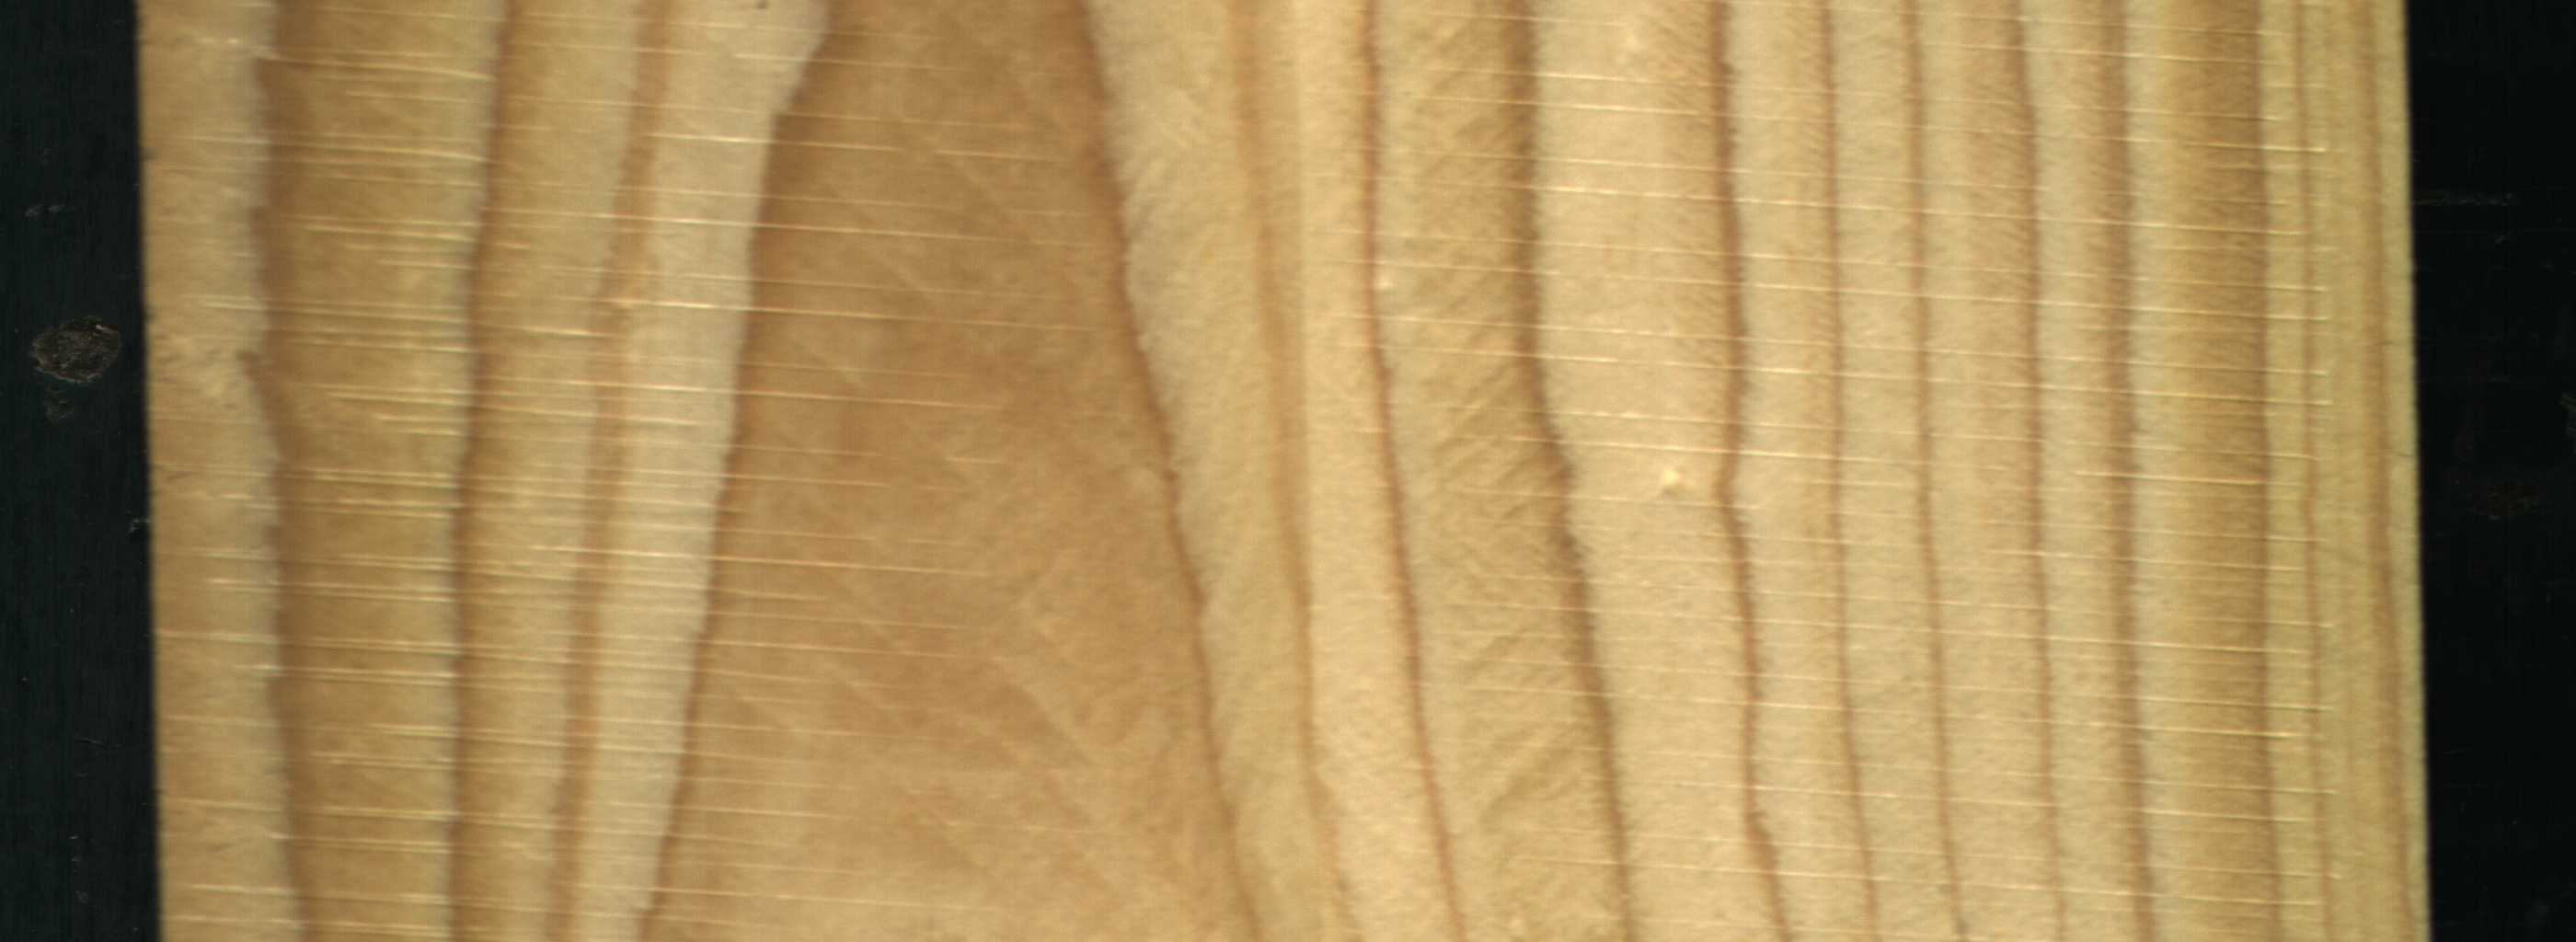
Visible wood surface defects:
Quartzity
Quartzity